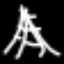
Label: The Eiffel Tower